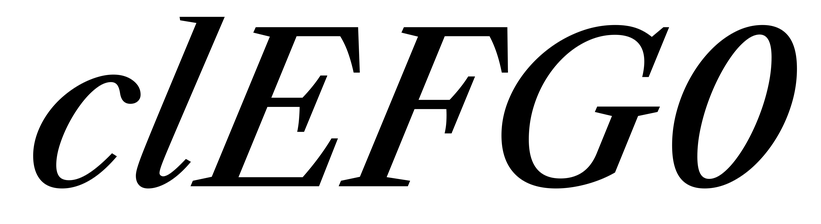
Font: LibreCaslonText-Italic_Medium_Italic